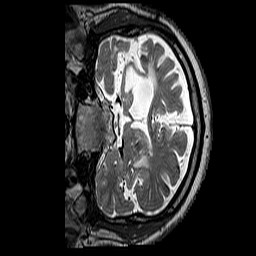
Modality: T2w
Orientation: coronal
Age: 45
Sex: male
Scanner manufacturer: siemens
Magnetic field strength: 3 T
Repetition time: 3.2 s
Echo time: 0.212 s